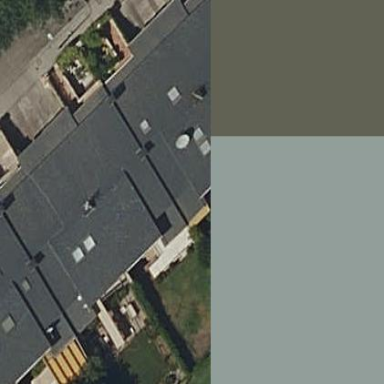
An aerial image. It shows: Terrace building.